Question: I have the following data model in my app:

Basically I want to store country names aswell as city names. Each city belongs to one country and one country contains 0 - n cities.
Before I now add new cities to a certain country I need to know if the country already contains a city with this name.
Until now I do this:
'''
- (BOOL)countryForName:(NSString *)countryName containsCity:(NSString *)cityName {
Countries *country = [self countryForName:countryName];
NSSet *cityNames = [country valueForKey:@"cities"];
for (Cities *city in cityNames) {
if ([city.cityName isEqualToString:cityName]) {
return YES;
}
}
return NO;
}
'''
This obviously is very slow, what I need is an equivalent fetch with a correct predicate. I perform a search for one entity like this:
'''
NSEntityDescription *entity = [NSEntityDescription entityForName:@"Countries" inManagedObjectContext:self.managedObjectContext];
[fetchRequest setEntity:entity];
// Edit the sort key as appropriate.
NSSortDescriptor *sortDescriptor = [[NSSortDescriptor alloc] initWithKey:@"countryName" ascending:YES];
NSArray *sortDescriptors = @[sortDescriptor];
fetchRequest.sortDescriptors = sortDescriptors;
// Edit the section name key path and cache name if appropriate.
// nil for section name key path means "no sections".
NSFetchedResultsController *aFetchedResultsController = [[NSFetchedResultsController alloc] initWithFetchRequest:fetchRequest managedObjectContext:self.managedObjectContext sectionNameKeyPath:nil cacheName:@"GetCountryList"];
aFetchedResultsController.delegate = self;
NSPredicate *predicate = [NSPredicate predicateWithFormat:@"countryName == %@", countryName];
[aFetchedResultsController.fetchRequest setPredicate:predicate];
'''
But how do I do this if a search involves multiple entities? Or in other words: How do I add unique city names for one country only?
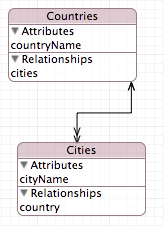
Answer: If you want to check that a given country object already contains a city with a name,
you can do
'''
Countries *country = ...
NSString *cityName = ...
if ([[country valueForKeyPath:@"cities.name"] containsObject:cityName]) {
// ...
}
'''
Or, using a fetch request:
'''
NSString *countryName = ...
NSString *cityName = ...
NSFetchRequest *fetchRequest = [NSFetchRequest fetchRequestWithEntityName:@"Countries"];
NSPredicate *predicate = [NSPredicate predicateWithFormat:@"countryName == %@ AND ANY cities.cityName == %@", countryName, cityName];
[fetchRequest setPredicate:predicate];
NSError *error;
NSUInteger count = [self.managedObjectContext countForFetchRequest:fetchRequest error:&error];
if (count == NSNotFound) {
// error
} else if (count == 0) {
// no matching country
} else {
// at least one matching country
}
'''
Note that a 'NSFetchedResultsController' is normally used to display the contents of a
fetch request in a table view, so it is not needed here.